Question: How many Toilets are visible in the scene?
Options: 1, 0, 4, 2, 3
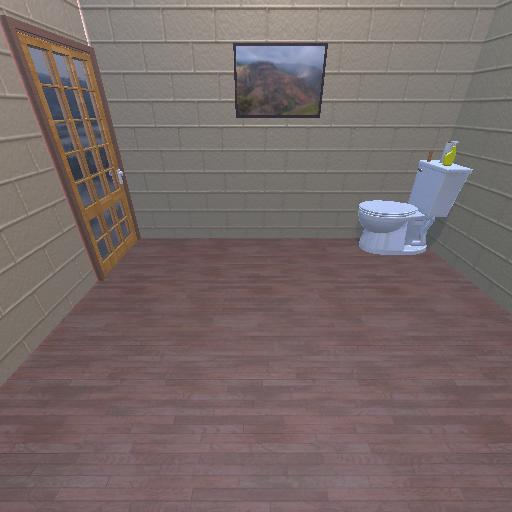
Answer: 1